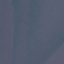
Land use / land cover class: SeaLake